Question: I have a database with a table 'users' with fields: 'user_id, username, password', ... . I also have a table 'players' with 'player_name, player_position', ... AND a FK 'user_id'.
I generated my entities from my database with the following commands:
'''
php app/console doctrine:mapping:import --force VolleyScoutBundle xml
php app/console doctrine:mapping:convert annotation ./src
php app/console doctrine:generate:entities VolleyScoutBundle
'''
(Didn't generate any errors ...)
But in my Users Entity I don't have a property 'player' or 'getPlayer()' or 'setPlayer()'. Doctrine doesn't generate this. So now I would like to create it myself so I can get the player where user_id = user_id given.
I've tried it like this:
'''
private $player;
/**
* Get player
*
* @return \VolleyScout\VolleyScoutBundle\Entity\Players
*/
public function getPlayer() {
return $this->player;
}
/**
* Set player
*
* @param \VolleyScout\VolleyScoutBundle\Entity\Players $player
* @return Users
*/
public function setPlayer(\VolleyScout\VolleyScoutBundle\Entity\Players $player = null){
$this->player = $player;
return $this;
}
'''
But when I try $user->getPlayer I always get null. Also when the user is in the players table. My full Users entity till so far is:
'''
<?php
namespace VolleyScout\VolleyScoutBundle\Entity;
use Doctrine\ORM\Mapping as ORM;
use Symfony\Component\Security\Core\User\AdvancedUserInterface;
/**
* Users
*
* @ORM\Table(name="users", indexes={@ORM\Index(name="fk_users_roles1_idx", columns={"role_id"})})
* @ORM\Entity
*/
class Users implements AdvancedUserInterface
{
/**
* @var string
*
* @ORM\Column(name="username", type="string", length=45, nullable=false)
*/
private $username;
/**
* @var string
*
* @ORM\Column(name="password", type="string", length=60, nullable=false)
*/
private $password;
/**
* @var string
*
* @ORM\Column(name="salt", type="string", length=30, nullable=false)
*/
private $salt;
/**
* @var string
*
* @ORM\Column(name="user_firstname", type="string", length=45, nullable=false)
*/
private $userFirstname;
/**
* @var string
*
* @ORM\Column(name="user_surname", type="string", length=255, nullable=false)
*/
private $userSurname;
/**
* @var string
*
* @ORM\Column(name="user_email", type="string", length=255, nullable=false)
*/
private $userEmail;
/**
* @var string
*
* @ORM\Column(name="user_type", type="string", nullable=false)
*/
private $userType;
/**
* @var string
*
* @ORM\Column(name="user_token", type="string", length=45, nullable=true)
*/
private $userToken;
/**
* @var \DateTime
*
* @ORM\Column(name="user_created", type="datetime", nullable=false)
*/
private $userCreated;
/**
* @var \DateTime
*
* @ORM\Column(name="user_modified", type="datetime", nullable=true)
*/
private $userModified;
/**
* @var \DateTime
*
* @ORM\Column(name="user_deleted", type="datetime", nullable=true)
*/
private $userDeleted;
/**
* @var \DateTime
*
* @ORM\Column(name="user_lastlogin", type="datetime", nullable=true)
*/
private $userLastlogin;
/**
* @var \DateTime
*
* @ORM\Column(name="user_confirmed", type="datetime", nullable=true)
*/
private $userConfirmed;
/**
* @var \DateTime
*
* @ORM\Column(name="user_locked", type="datetime", nullable=true)
*/
private $userLocked;
/**
* @var integer
*
* @ORM\Column(name="user_id", type="integer")
* @ORM\Id
* @ORM\GeneratedValue(strategy="IDENTITY")
*/
private $userId;
/**
* @var \VolleyScout\VolleyScoutBundle\Entity\Roles
*
* @ORM\ManyToOne(targetEntity="VolleyScout\VolleyScoutBundle\Entity\Roles")
* @ORM\JoinColumns({
* @ORM\JoinColumn(name="role_id", referencedColumnName="role_id")
* })
*/
protected $role;
/**
* @var \Doctrine\Common\Collections\Collection
*
* @ORM\ManyToMany(targetEntity="VolleyScout\VolleyScoutBundle\Entity\Teams", inversedBy="user")
* @ORM\JoinTable(name="user_follows_teams",
* joinColumns={
* @ORM\JoinColumn(name="user_id", referencedColumnName="user_id")
* },
* inverseJoinColumns={
* @ORM\JoinColumn(name="team_id", referencedColumnName="team_id")
* }
* )
*/
private $team;
/**
* @var \Doctrine\Common\Collections\Collection
*
* @ORM\ManyToMany(targetEntity="VolleyScout\VolleyScoutBundle\Entity\Competitions", inversedBy="user")
* @ORM\JoinTable(name="user_follows_competitions",
* joinColumns={
* @ORM\JoinColumn(name="user_id", referencedColumnName="user_id")
* },
* inverseJoinColumns={
* @ORM\JoinColumn(name="competition_id", referencedColumnName="competition_id")
* }
* )
*/
private $competition;
private $plainPassword;
/**
* Constructor
*/
public function __construct()
{
$this->team = new \Doctrine\Common\Collections\ArrayCollection();
$this->competition = new \Doctrine\Common\Collections\ArrayCollection();
$this->salt = base_convert(sha1(uniqid(mt_rand(), true)), 16, 36);
}
/**
* Set username
*
* @param string $username
* @return Users
*/
public function setUsername($username)
{
$this->username = $username;
return $this;
}
/**
* Get username
*
* @return string
*/
public function getUsername()
{
return $this->username;
}
/**
* Set password
*
* @param string $password
* @return Users
*/
public function setPassword($password)
{
$this->password = $password;
return $this;
}
/**
* Get password
*
* @return string
*/
public function getPassword()
{
return $this->password;
}
/**
* Set salt
*
* @param string $salt
* @return Users
*/
public function setSalt($salt)
{
$this->salt = $salt;
return $this;
}
/**
* Get salt
*
* @return string
*/
public function getSalt()
{
return $this->salt;
}
/**
* Set userFirstname
*
* @param string $userFirstname
* @return Users
*/
public function setUserFirstname($userFirstname)
{
$this->userFirstname = $userFirstname;
return $this;
}
/**
* Get userFirstname
*
* @return string
*/
public function getUserFirstname()
{
return $this->userFirstname;
}
/**
* Set userSurname
*
* @param string $userSurname
* @return Users
*/
public function setUserSurname($userSurname)
{
$this->userSurname = $userSurname;
return $this;
}
/**
* Get userSurname
*
* @return string
*/
public function getUserSurname()
{
return $this->userSurname;
}
/**
* Set userEmail
*
* @param string $userEmail
* @return Users
*/
public function setUserEmail($userEmail)
{
$this->userEmail = $userEmail;
return $this;
}
/**
* Get userEmail
*
* @return string
*/
public function getUserEmail()
{
return $this->userEmail;
}
/**
* Set userType
*
* @param string $userType
* @return Users
*/
public function setUserType($userType)
{
$this->userType = $userType;
return $this;
}
/**
* Get userType
*
* @return string
*/
public function getUserType()
{
return $this->userType;
}
/**
* Set userToken
*
* @param string $userToken
* @return Users
*/
public function setUserToken($userToken)
{
$this->userToken = $userToken;
return $this;
}
/**
* Get userToken
*
* @return string
*/
public function getUserToken()
{
return $this->userToken;
}
/**
* Set userCreated
*
* @param \DateTime $userCreated
* @return Users
*/
public function setUserCreated($userCreated)
{
$this->userCreated = $userCreated;
return $this;
}
/**
* Get userCreated
*
* @return \DateTime
*/
public function getUserCreated()
{
return $this->userCreated;
}
/**
* Set userModified
*
* @param \DateTime $userModified
* @return Users
*/
public function setUserModified($userModified)
{
$this->userModified = $userModified;
return $this;
}
/**
* Get userModified
*
* @return \DateTime
*/
public function getUserModified()
{
return $this->userModified;
}
/**
* Set userDeleted
*
* @param \DateTime $userDeleted
* @return Users
*/
public function setUserDeleted($userDeleted)
{
$this->userDeleted = $userDeleted;
return $this;
}
/**
* Get userDeleted
*
* @return \DateTime
*/
public function getUserDeleted()
{
return $this->userDeleted;
}
/**
* Set userLastlogin
*
* @param \DateTime $userLastlogin
* @return Users
*/
public function setUserLastlogin($userLastlogin)
{
$this->userLastlogin = $userLastlogin;
return $this;
}
/**
* Get userLastlogin
*
* @return \DateTime
*/
public function getUserLastlogin()
{
return $this->userLastlogin;
}
/**
* Set userConfirmed
*
* @param \DateTime $userConfirmed
* @return Users
*/
public function setUserConfirmed($userConfirmed)
{
$this->userConfirmed = $userConfirmed;
return $this;
}
/**
* Get userConfirmed
*
* @return \DateTime
*/
public function getUserConfirmed()
{
return $this->userConfirmed;
}
/**
* Set userLocked
*
* @param \DateTime $userLocked
* @return Users
*/
public function setUserLocked($userLocked)
{
$this->userLocked = $userLocked;
return $this;
}
/**
* Get userLocked
*
* @return \DateTime
*/
public function getUserLocked()
{
return $this->userLocked;
}
/**
* Get userId
*
* @return integer
*/
public function getUserId()
{
return $this->userId;
}
/**
* Set role
*
* @param \VolleyScout\VolleyScoutBundle\Entity\Roles $role
* @return Users
*/
public function setRoles(\VolleyScout\VolleyScoutBundle\Entity\Roles $role = null)
{
$this->role = $role;
return $this;
}
/**
* Get role
*
* @return \VolleyScout\VolleyScoutBundle\Entity\Roles
*/
public function getRoles()
{
return array($this->role->getRoleName());
}
/**
* Add team
*
* @param \VolleyScout\VolleyScoutBundle\Entity\Teams $team
* @return Users
*/
public function addTeam(\VolleyScout\VolleyScoutBundle\Entity\Teams $team)
{
$this->team[] = $team;
return $this;
}
/**
* Remove team
*
* @param \VolleyScout\VolleyScoutBundle\Entity\Teams $team
*/
public function removeTeam(\VolleyScout\VolleyScoutBundle\Entity\Teams $team)
{
$this->team->removeElement($team);
}
/**
* Get team
*
* @return \Doctrine\Common\Collections\Collection
*/
public function getTeam()
{
return $this->team;
}
/**
* Add competition
*
* @param \VolleyScout\VolleyScoutBundle\Entity\Competitions $competition
* @return Users
*/
public function addCompetition(\VolleyScout\VolleyScoutBundle\Entity\Competitions $competition)
{
$this->competition[] = $competition;
return $this;
}
/**
* Remove competition
*
* @param \VolleyScout\VolleyScoutBundle\Entity\Competitions $competition
*/
public function removeCompetition(\VolleyScout\VolleyScoutBundle\Entity\Competitions $competition)
{
$this->competition->removeElement($competition);
}
/**
* Get competition
*
* @return \Doctrine\Common\Collections\Collection
*/
public function getCompetition()
{
return $this->competition;
}
private $player;
/**
* Get player
*
* @return \VolleyScout\VolleyScoutBundle\Entity\Players
*/
public function getPlayer() {
return $this->player;
}
/**
* Set player
*
* @param \VolleyScout\VolleyScoutBundle\Entity\Players $player
* @return Users
*/
public function setPlayer(\VolleyScout\VolleyScoutBundle\Entity\Players $player = null){
$this->player = $player;
return $this;
}
public function eraseCredentials()
{
$this->setPlainPassword(null);
}
public function getPlainPassword()
{
return $this->plainPassword;
}
public function setPlainPassword($plainPassword)
{
$this->plainPassword = $plainPassword;
}
/**
* Implementation of AdvancedUserInterface method
*
* @return boolean
*/
public function isAccountNonExpired()
{
return true;
}
/**
* Implementation of AdvancedUserInterface method
*
* @return boolean
*/
public function isAccountNonLocked()
{
return true;
}
/**
* Implementation of AdvancedUserInterface method
*
* @return boolean
*/
public function isCredentialsNonExpired()
{
return true;
}
/**
* Implementation of AdvancedUserInterface method
*
* @return boolean
*/
public function isEnabled()
{
// CHECK IF $this->confirmed is not null
if($this->userConfirmed != null){
return true;
}
}
}
'''
My Players Entity:
'''
<?php
namespace VolleyScout\VolleyScoutBundle\Entity;
use Doctrine\ORM\Mapping as ORM;
/**
* Players
*
* @ORM\Table(name="players", indexes={@ORM\Index(name="fk_players_users1_idx", columns={"user_id"}), @ORM\Index(name="fk_players_teams1_idx", columns={"team_id"}), @ORM\Index(name="fk_players_myteam1_idx", columns={"myteam_id"})})
* @ORM\Entity
*/
class Players
{
/**
* @var string
*
* @ORM\Column(name="player_name", type="string", length=255, nullable=false)
*/
private $playerName;
/**
* @var string
*
* @ORM\Column(name="player_licensenumber", type="string", length=45, nullable=false)
*/
private $playerLicensenumber;
/**
* @var string
*
* @ORM\Column(name="player_position", type="string", nullable=false)
*/
private $playerPosition;
/**
* @var integer
*
* @ORM\Column(name="player_birthyear", type="integer", nullable=true)
*/
private $playerBirthyear;
/**
* @var integer
*
* @ORM\Column(name="player_id", type="integer")
* @ORM\Id
* @ORM\GeneratedValue(strategy="IDENTITY")
*/
private $playerId;
/**
* @var \VolleyScout\VolleyScoutBundle\Entity\Myteam
*
* @ORM\ManyToOne(targetEntity="VolleyScout\VolleyScoutBundle\Entity\Myteam")
* @ORM\JoinColumns({
* @ORM\JoinColumn(name="myteam_id", referencedColumnName="myteam_id")
* })
*/
private $myteam;
/**
* @var \VolleyScout\VolleyScoutBundle\Entity\Teams
*
* @ORM\ManyToOne(targetEntity="VolleyScout\VolleyScoutBundle\Entity\Teams")
* @ORM\JoinColumns({
* @ORM\JoinColumn(name="team_id", referencedColumnName="team_id")
* })
*/
private $team;
/**
* @var \VolleyScout\VolleyScoutBundle\Entity\Users
*
* @ORM\ManyToOne(targetEntity="VolleyScout\VolleyScoutBundle\Entity\Users")
* @ORM\JoinColumns({
* @ORM\JoinColumn(name="user_id", referencedColumnName="user_id")
* })
*/
private $user;
/**
* Set playerName
*
* @param string $playerName
* @return Players
*/
public function setPlayerName($playerName)
{
$this->playerName = $playerName;
return $this;
}
/**
* Get playerName
*
* @return string
*/
public function getPlayerName()
{
return $this->playerName;
}
/**
* Set playerLicensenumber
*
* @param string $playerLicensenumber
* @return Players
*/
public function setPlayerLicensenumber($playerLicensenumber)
{
$this->playerLicensenumber = $playerLicensenumber;
return $this;
}
/**
* Get playerLicensenumber
*
* @return string
*/
public function getPlayerLicensenumber()
{
return $this->playerLicensenumber;
}
/**
* Set playerPosition
*
* @param string $playerPosition
* @return Players
*/
public function setPlayerPosition($playerPosition)
{
$this->playerPosition = $playerPosition;
return $this;
}
/**
* Get playerPosition
*
* @return string
*/
public function getPlayerPosition()
{
return $this->playerPosition;
}
/**
* Set playerBirthyear
*
* @param integer $playerBirthyear
* @return Players
*/
public function setPlayerBirthyear($playerBirthyear)
{
$this->playerBirthyear = $playerBirthyear;
return $this;
}
/**
* Get playerBirthyear
*
* @return integer
*/
public function getPlayerBirthyear()
{
return $this->playerBirthyear;
}
/**
* Get playerId
*
* @return integer
*/
public function getPlayerId()
{
return $this->playerId;
}
/**
* Set myteam
*
* @param \VolleyScout\VolleyScoutBundle\Entity\Myteam $myteam
* @return Players
*/
public function setMyteam(\VolleyScout\VolleyScoutBundle\Entity\Myteam $myteam = null)
{
$this->myteam = $myteam;
return $this;
}
/**
* Get myteam
*
* @return \VolleyScout\VolleyScoutBundle\Entity\Myteam
*/
public function getMyteam()
{
return $this->myteam;
}
/**
* Set team
*
* @param \VolleyScout\VolleyScoutBundle\Entity\Teams $team
* @return Players
*/
public function setTeam(\VolleyScout\VolleyScoutBundle\Entity\Teams $team = null)
{
$this->team = $team;
return $this;
}
/**
* Get team
*
* @return \VolleyScout\VolleyScoutBundle\Entity\Teams
*/
public function getTeam()
{
return $this->team;
}
/**
* Set user
*
* @param \VolleyScout\VolleyScoutBundle\Entity\Users $user
* @return Players
*/
public function setUser(\VolleyScout\VolleyScoutBundle\Entity\Users $user = null)
{
$this->user = $user;
return $this;
}
/**
* Get user
*
* @return \VolleyScout\VolleyScoutBundle\Entity\Users
*/
public function getUser()
{
return $this->user;
}
}
'''
I tried adding this:
'''
/**
* @var \VolleyScout\VolleyScoutBundle\Entity\Players
*
* @ORM\OneToOne(targetEntity="VolleyScout\VolleyScoutBundle\Entity\Players")
* @JoinColumn(name="user_id", referencedColumnName="userId")
*/
private $player;
'''
But it didn't do anything. For clarification, my table relation:

In my Users Entity Class I have now:
'''
/**
* @var \VolleyScout\VolleyScoutBundle\Entity\Players
*
* @ORM\OneToMany(targetEntity="VolleyScout\VolleyScoutBundle\Entity\Players")
* @ORM\JoinColumns({
* @ORM\JoinColumn(name="user_id", referencedColumnName="user_id")
* })
*/
private $player;
'''
But it still doesn't work, it should work now, not?
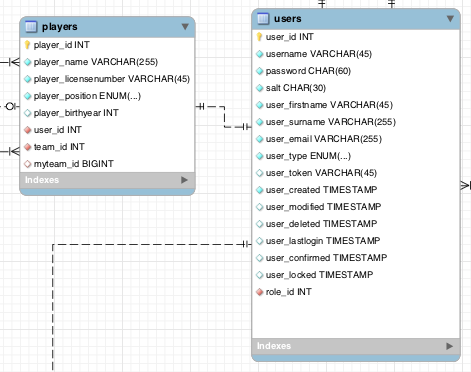
Answer: From the comments I read you want a one-to-one association between 'Users' and 'Players'. You can set it up as unidirectional like this:
'''
class Players
{
/**
* @ORM\OneToOne(targetEntity="VolleyScout\VolleyScoutBundle\Entity\Users")
* @ORM\JoinColumn(name="user_id", referencedColumnName="user_id")
*/
private $user;
// ...
}
'''
This means you will have access to user from player ('$player->getUser()'). But because it's unidirectional, you have access to player from user ('$user->getPlayer()'). Doctrine is correct when creating a '$player' property in 'Users'.
You could define the association the other way around:
'''
class Users
{
/**
* @ORM\OneToOne(targetEntity="VolleyScout\VolleyScoutBundle\Entity\Players")
* @ORM\JoinColumn(name="player_id", referencedColumnName="player_id")
*/
private $player;
// ...
}
'''
You can now do '$user->getPlayer()', but do '$player->getUser()'.
If you want both, you'll have to set it up as a bidirectional association:
'''
class Players
{
/**
* @ORM\OneToOne(targetEntity="VolleyScout\VolleyScoutBundle\Entity\Users", inversedBy="player")
* @ORM\JoinColumn(name="user_id", referencedColumnName="user_id")
*/
private $user;
// ...
}
class Users
{
/**
* @ORM\OneToOne(targetEntity="VolleyScout\VolleyScoutBundle\Entity\Players", mappedBy="user")
*/
private $player;
// ...
}
'''
PS: I highly recommend you name your classes in single form ('User' and 'Player'), not in plural form ('Users' and 'Players'), because an instance (object) of those classes will represent 1 user or player (not many users or players).